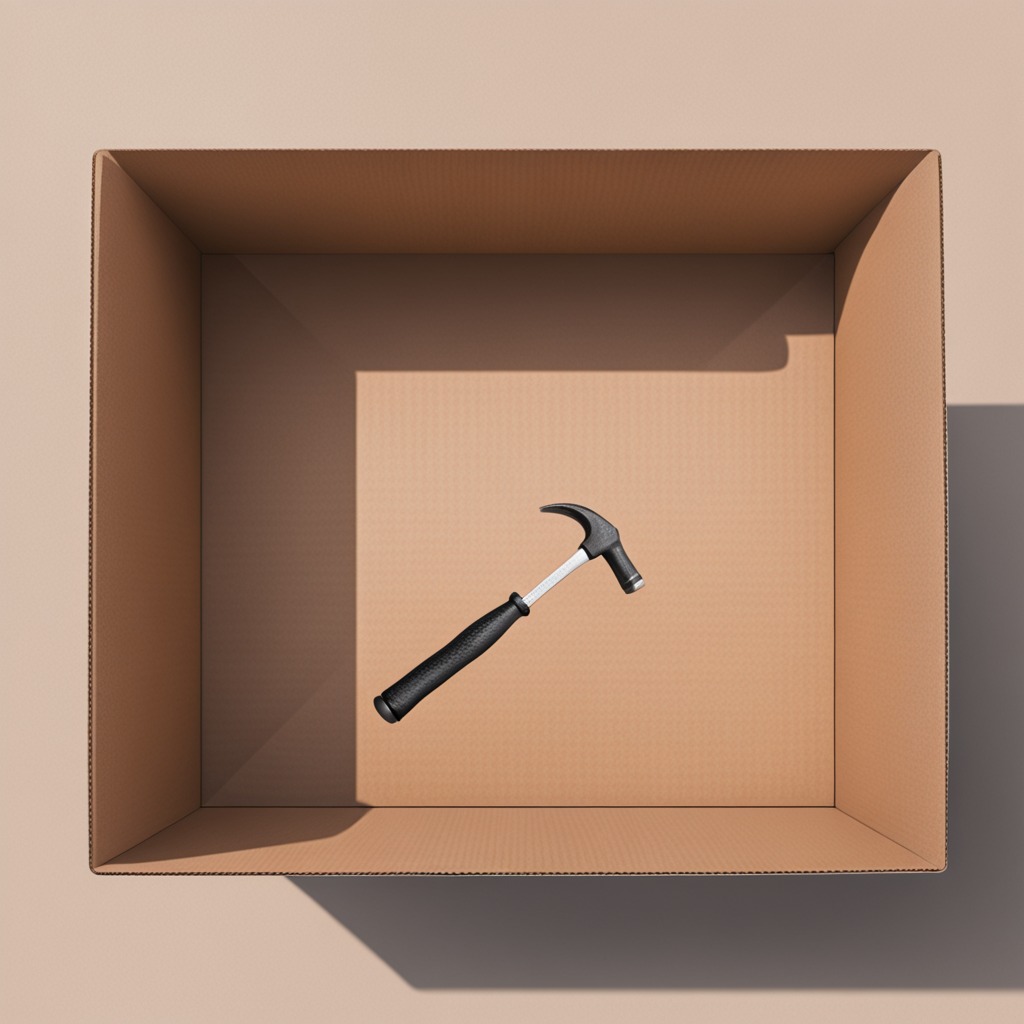
A hammer is lying on the cardboard box surface.